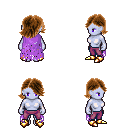
a pixel art fantasy rpg character, female body template, dark elf, purple skin, maroon tattered cape, magenta pants, brown swoop hairstyle, gold boots, four views (front, back, left, right), 2x2 character sprite sheet, small pixel art, hard edges, no anti-aliasing